Question: I use sphynx to generate documentation from static .rst files (no docstrings extraction).
I have two files in my repository:
'''
.. toctree::
intro
'''
and
'''
Will be skipped
===============
Where is my parent section?
---------------------------
Second section
==============
'''
Below is screenshot of pdf obtained by running 'sphinx-build -b latex . _build; cd _build; pdflatex *' :

Flabbergasting or what?
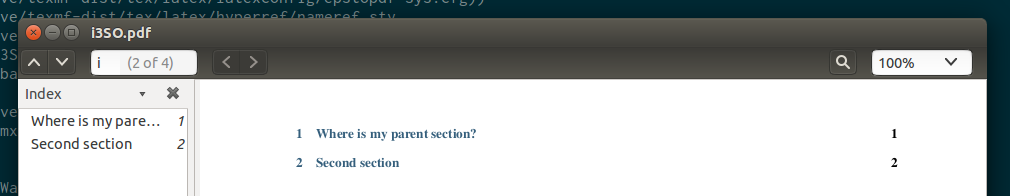
Answer: Thanks for providing the working example. I can reproduce your observation with Sphinx 1.2.3 on Windows. As far as I can see, the HTML output is working as expected. With the LaTeX builder, the following document structure is produced:
'''
\chapter{Where is my parent section?}
\label{intro:will-be-skipped}\label{intro::doc}\label{intro:where-is-my-parent-section}
\chapter{Second section}
\label{intro:second-section}
'''
I found suspicious about your document that it did not define a title. As a workaround I have found that adding a higher hierarchy works, whereas it does not matter if you put it into index.rst or intro.rest. This is the modified index.rst:
'''
=====
TITLE
=====
.. toctree::
intro
'''
Resulting in:

I have then further looked out for this problem, and found this Bitbucket/GitHub issue dealing with the very same issue (it is from 2011):
<URL>
<URL>
Quote:
> Your index.rst doesn't have a title, right? Basically Sphinx gobbles
up the most toplevel title (which is then replaced by the document
frontmatter).
That issue was put "on hold" back in 2011, probably it was not considered failing behavior. It was then just recently closed on GitHub without being "fixed". So, as Georg wrote in that ticket, Sphinx indeed just consumes the highest hierarchy whereas its content does not appear anywhere.
Therefore: adding a "title hierarchy", no matter how you name it, is the proper solution.